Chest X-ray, PA view. Patient: 39 years old, sex M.
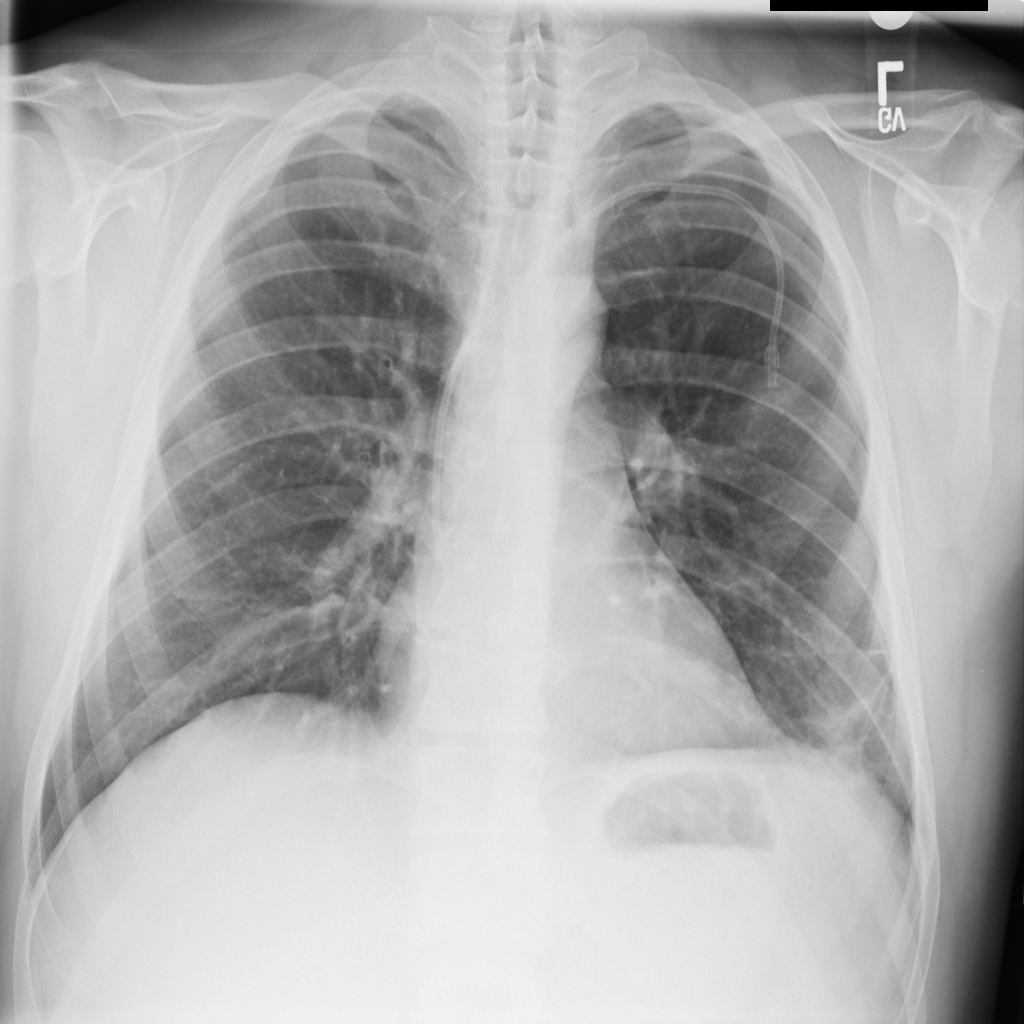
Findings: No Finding